Question: I created a pair of public/private RSA keys by using tool. (You can find it <URL>
Now, I want to check correctness of these pair of RSA keys. As far as I know, I can crate a public key from the private key using the below command, and then compare two public keys if are equal or not(the previous public key and this new publiv key) :
'''
> openssl rsa -in <MyPrivateKey> -out <AnAddressForOutput> -pubout
'''
First of all I convert the format of my private key to , using <URL> online tool.
Then I run above command command, but I receive the below error :

'''
8kP5IpV/oROe6Sb8q5GypqmDCJToHlc2Xbi/sui6/VHu4kaD9pZNJlwP0HVTjyMuQLySzDhPtP8n
xlZeG6jZZPxCMc7na0M+O67z0p5AKoxjELkp4ajiVdjTp0oAYFdkRM782ThA5Hvh+rnt6n++RCZx
HMqa+/dzgG/ONUbI/EMAAAAAAAAAAAAAAAAAAAAAAAAAAAAAAAAAAAAAAAAAAAAAAAAAAAAAAAAA
AAAAAAAAAAAAAAAAAAAAAAAAAAAAAAAAAAAAAAAAAAAAAAAAAAAAAAAAAAAAAAAAAAAAAAAAAAAA
AAAAAAAAAAAAAAAAAAAAAAAAAAAAAAAAAAEAAc2koT+YAyRpkUR70ZKZNDqAPTf1nirTANUBU8e8
Aa2x9MKh9LZF0usyzkG2td0UkdhluX4cdpw+0jZrbaqw4wZMxpWFyJtzMQtz5lAP0+V8CjR4NIRE
1NPl3ofIqOL9OVp5lW7FkuRwrdhBPhvcmRPpZDZwbBPd1LJ/G/dl0r9B+nn+reo8eKg9XZuk49/c
/w3Gnv2mwMjc/x5wrZ6t48N5xOsZ4oEbAaO0UiUyolEoso4jdp0zrI64cDiXcV3LMfebn/9SRjJ7
3HsQ1PxSFiC9kukafhGcuOLmfclbW3xXpyi8grcIkc529x65QptitGpcOUzDmsybiXXZdFXWObM8
qFSLy4Dve1a5F5s78Be10KE8GZNLdplGUxnYgef8k3cmwASZvMhMgleF2SpE8sCXVSKzc+hyrnFu
A9ZxBtTRw6xxmWUcYmLtzzdzCV+ZaxBFW/96p1Jx7aX2u7x9pNrkF9Y5eonEKCRtkBMZpxAuwWrW
QWrHF3DHBaHuRLNB7z5m+wO716SESJh0TpJA6zBULFkRmG+2F7sHY8hAKgrBvw64iYT8ZkOL4QLT
P0j+qLwh7NCCdj5l8AS7jsN33SU=
'''
> -----BEGIN RSA PRIVATE KEY-----Private key data-----END RSA PRIVATE KEY-----
> -----BEGIN RSA PUBLIC KEY-----Private key data-----END RSA PUBLIC KEY-----
---
FYI : This is base64 view of the public key generated with Elite EL SDK Basic :
'''
8kP5IpV/oROe6Sb8q5GypqmDCJToHlc2Xbi/sui6/VHu4kaD9pZNJlwP0HVTjyMuQLySzDhPtP8n
xlZeG6jZZPxCMc7na0M+O67z0p5AKoxjELkp4ajiVdjTp0oAYFdkRM782ThA5Hvh+rnt6n++RCZx
HMqa+/dzgG/ONUbI/EMAAAAAAAAAAAAAAAAAAAAAAAAAAAAAAAAAAAAAAAAAAAAAAAAAAAAAAAAA
AAAAAAAAAAAAAAAAAAAAAAAAAAAAAAAAAAAAAAAAAAAAAAAAAAAAAAAAAAAAAAAAAAAAAAAAAAAA
AAAAAAAAAAAAAAAAAAAAAAAAAAAAAAAAAAEAAQ==
'''
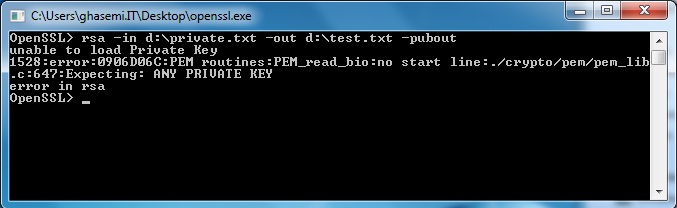
Answer: Your key is in a proprietary format. The format is pretty simple though:
- - - -
OpenSSL does not read these kind of private keys. You need to verify your key another way, or create a OpenSSL compatible key from it.
Teaser using your key from 'import java.security.spec.RSAPrivateCrtKeySpec' and 'import org.bouncycastle.openssl.jcajce.JcaPEMWriter':
'''
$ openssl rsa -check -in somekey.pkcs8.pem
RSA key ok
writing RSA key
-----BEGIN RSA PRIVATE KEY-----
MIICXQIBAAKBgQDyQ/kilX+hE57pJvyrkbKmqYMIlOgeVzZduL+y6Lr9Ue7iRoP2
lk0mXA/QdVOPIy5AvJLMOE+0/yfGVl4bqNlk/EIxzudrQz47rvPSnkAqjGMQuSnh
qOJV2NOnSgBgV2REzvzZOEDke+H6ue3qf75EJnEcypr793OAb841Rsj8QwIDAQAB
AoGBAM2koT+YAyRpkUR70ZKZNDqAPTf1nirTANUBU8e8Aa2x9MKh9LZF0usyzkG2
td0UkdhluX4cdpw+0jZrbaqw4wZMxpWFyJtzMQtz5lAP0+V8CjR4NIRE1NPl3ofI
qOL9OVp5lW7FkuRwrdhBPhvcmRPpZDZwbBPd1LJ/G/dl0r9BAkEA+nn+reo8eKg9
XZuk49/c/w3Gnv2mwMjc/x5wrZ6t48N5xOsZ4oEbAaO0UiUyolEoso4jdp0zrI64
cDiXcV3LMQJBAPebn/9SRjJ73HsQ1PxSFiC9kukafhGcuOLmfclbW3xXpyi8grcI
kc529x65QptitGpcOUzDmsybiXXZdFXWObMCQDyoVIvLgO97VrkXmzvwF7XQoTwZ
k0t2mUZTGdiB5/yTdybABJm8yEyCV4XZKkTywJdVIrNz6HKucW4D1nEG1NECQQDD
rHGZZRxiYu3PN3MJX5lrEEVb/3qnUnHtpfa7vH2k2uQX1jl6icQoJG2QExmnEC7B
atZBascXcMcFoe5Es0HvAkA+ZvsDu9ekhEiYdE6SQOswVCxZEZhvthe7B2PIQCoK
wb8OuImE/GZDi+EC0z9I/qi8IezQgnY+ZfAEu47Dd90l
-----END RSA PRIVATE KEY-----
'''
---
To test a private key in PKCS#8 format, the best way to go about this is to use '-inform DER' instead of converting to base 64.
Base64 is only part of the PEM format. It can requires the headers to be present as well. Sometimes the keys can be concatenated as well. You need to add the headers yourself if you want to verify the private key using PEM.
Also note that OpenSSL already has conversion routines and base64 encoding build in, even on the command line.
---
As a side note, I don't understand why you want to check the correctness of the output of one single program. If you really want to test correctness, you could think of performing a sign/verify or encrypt/decrypt using the public and private key.